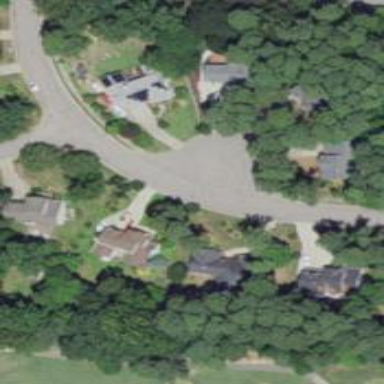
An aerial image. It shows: Residential road.